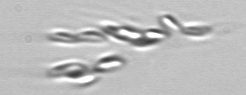
Label: Dinobryon